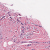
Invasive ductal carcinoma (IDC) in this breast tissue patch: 0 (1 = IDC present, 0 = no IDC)